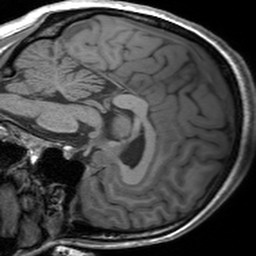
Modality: T1w
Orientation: sagittal
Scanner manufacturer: siemens
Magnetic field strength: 3 T
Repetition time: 1.54 s
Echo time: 0.00234 s